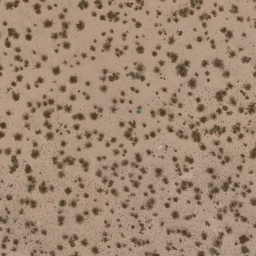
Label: chaparral